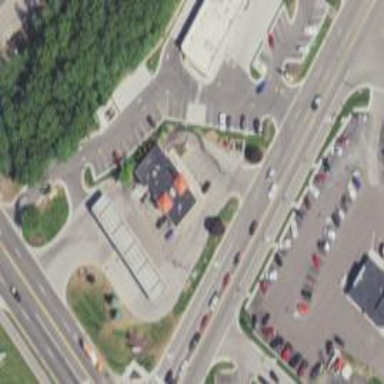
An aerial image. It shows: Convenience shop.